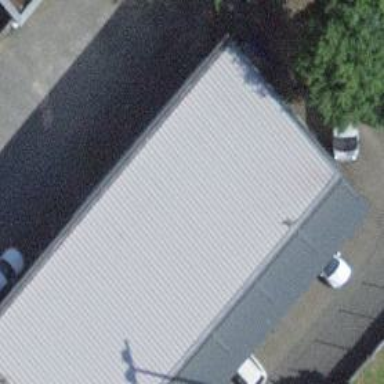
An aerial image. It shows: Industrial building housing car dealership and repair shop.